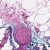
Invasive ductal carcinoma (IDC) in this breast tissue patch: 0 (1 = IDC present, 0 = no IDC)